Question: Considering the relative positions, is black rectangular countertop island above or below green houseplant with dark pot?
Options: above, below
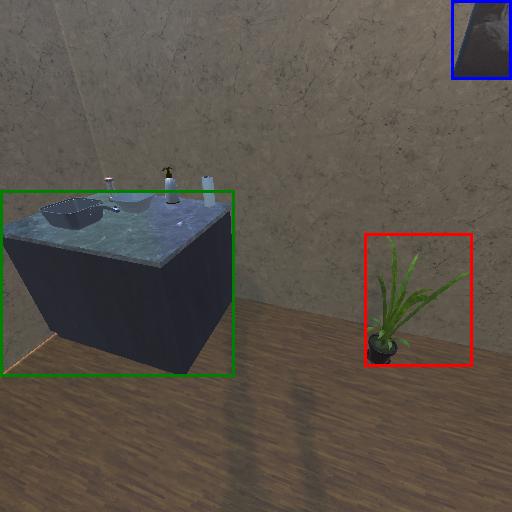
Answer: above